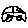
Label: car